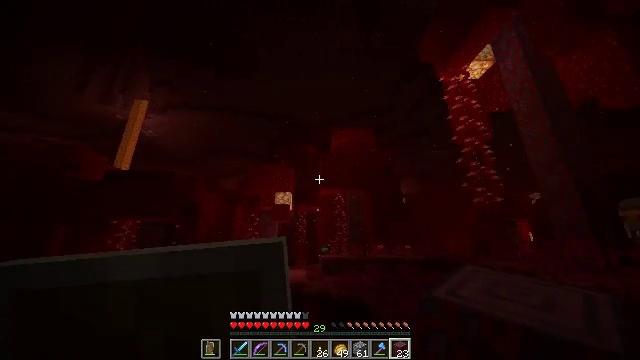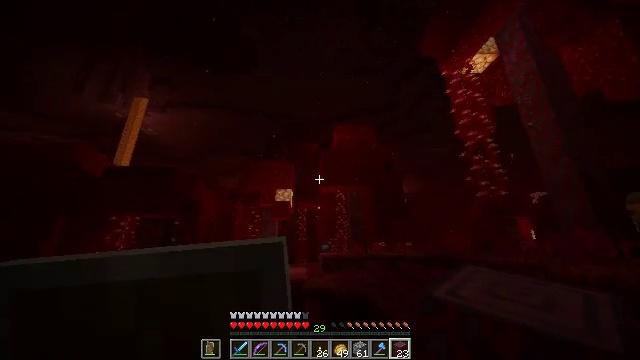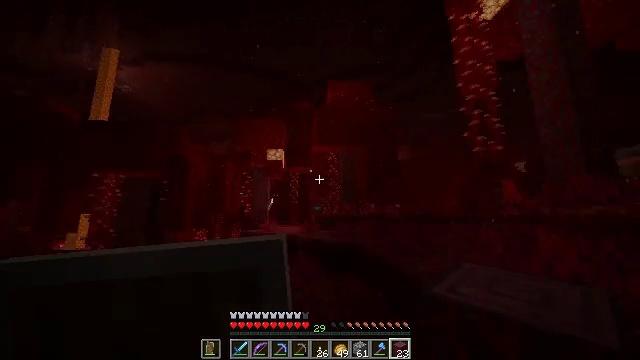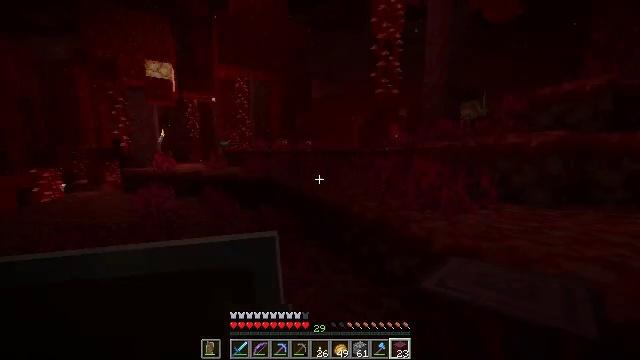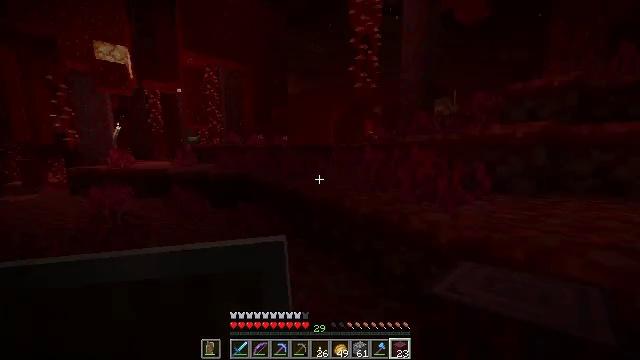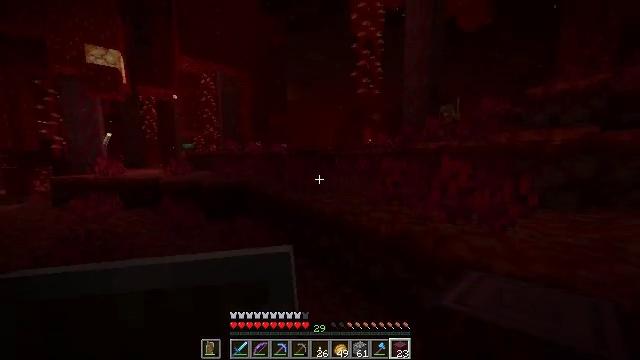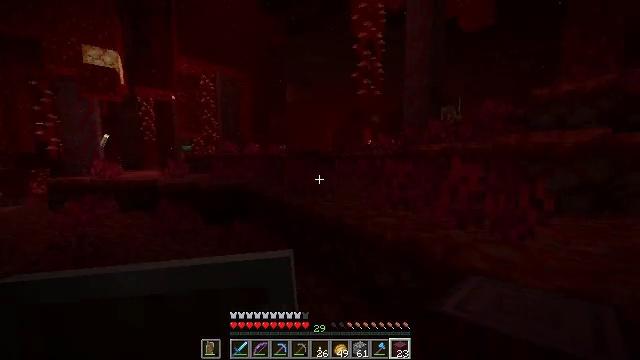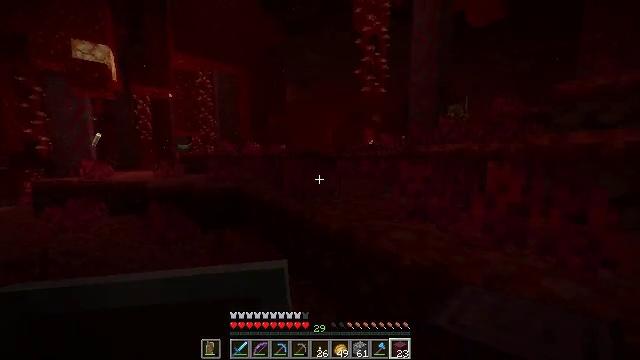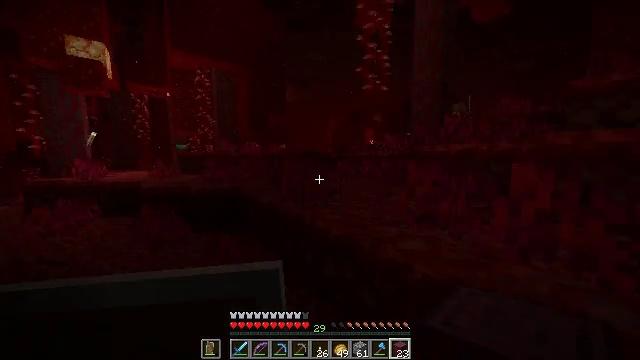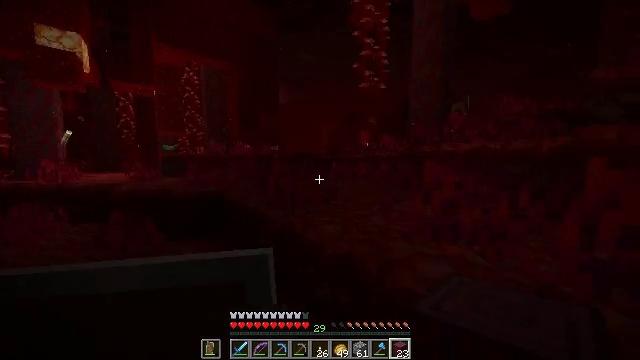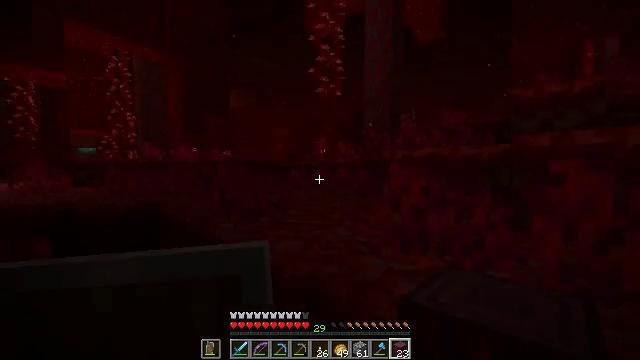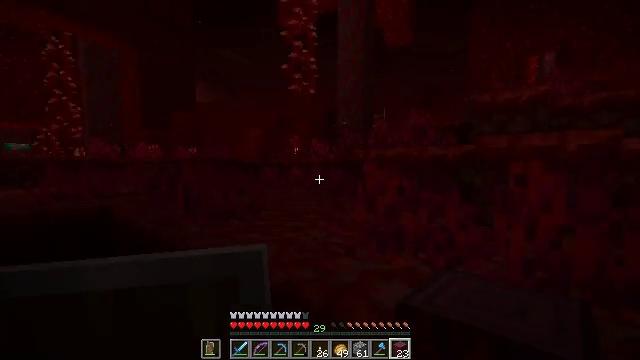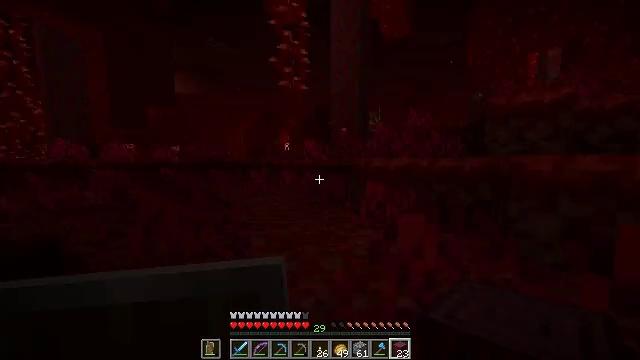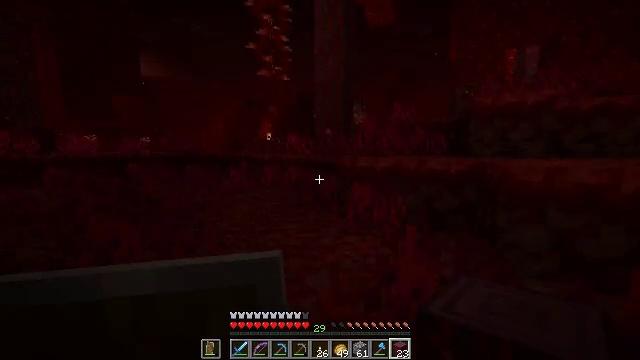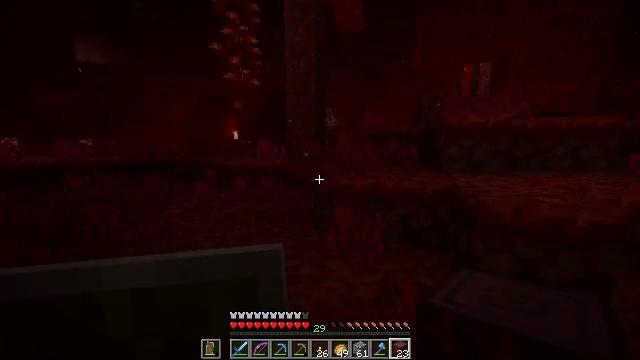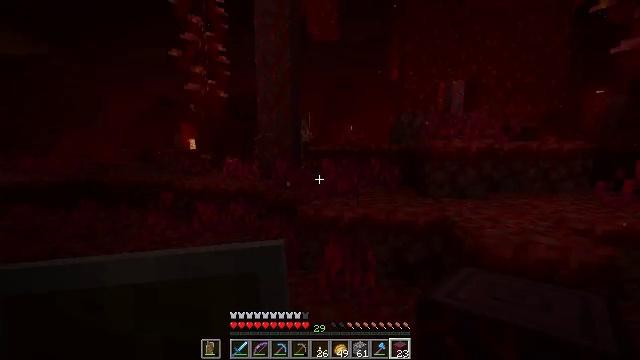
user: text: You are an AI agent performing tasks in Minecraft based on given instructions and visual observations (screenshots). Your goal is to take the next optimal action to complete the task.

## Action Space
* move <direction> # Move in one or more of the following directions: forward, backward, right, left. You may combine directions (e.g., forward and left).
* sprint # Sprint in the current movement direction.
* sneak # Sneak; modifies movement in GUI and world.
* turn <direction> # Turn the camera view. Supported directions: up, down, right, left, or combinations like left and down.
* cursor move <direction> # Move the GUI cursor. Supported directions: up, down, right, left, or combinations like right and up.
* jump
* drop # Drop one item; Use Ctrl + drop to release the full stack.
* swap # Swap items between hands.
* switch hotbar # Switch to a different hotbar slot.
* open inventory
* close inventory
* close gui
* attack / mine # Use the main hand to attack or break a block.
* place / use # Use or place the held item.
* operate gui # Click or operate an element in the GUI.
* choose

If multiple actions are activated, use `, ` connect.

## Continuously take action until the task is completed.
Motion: motion action
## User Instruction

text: Collect crimson fungus by left-clicking.
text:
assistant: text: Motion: move forward
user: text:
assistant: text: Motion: move forward, turn right and down
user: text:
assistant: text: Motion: move forward, turn right and down
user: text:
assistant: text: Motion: move forward, turn right
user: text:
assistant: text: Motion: move forward, turn up
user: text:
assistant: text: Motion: move forward
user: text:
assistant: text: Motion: move forward
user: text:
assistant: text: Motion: move forward
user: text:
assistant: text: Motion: move forward, turn right
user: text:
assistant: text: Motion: move forward, turn right and up
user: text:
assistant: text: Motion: move forward, turn right
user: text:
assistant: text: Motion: move forward, turn right and down, jump
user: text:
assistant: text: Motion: move forward, turn right and down, jump
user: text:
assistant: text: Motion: move forward, turn right and down, jump
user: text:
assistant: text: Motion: move forward, turn right and up
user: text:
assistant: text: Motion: move forward
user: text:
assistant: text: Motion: move forward
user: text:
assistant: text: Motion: move forward
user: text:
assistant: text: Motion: move forward
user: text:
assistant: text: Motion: move forward
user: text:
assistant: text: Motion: move forward, turn right
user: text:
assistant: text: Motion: move forward
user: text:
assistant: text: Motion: move forward
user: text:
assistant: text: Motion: move forward
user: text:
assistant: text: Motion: move forward, turn right and up
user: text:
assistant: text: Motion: move forward, turn right and up
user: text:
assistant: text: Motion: move forward, jump
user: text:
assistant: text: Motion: move forward, jump
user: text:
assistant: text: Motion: move forward, jump
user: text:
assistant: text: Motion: move forward, jump